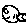
Label: fish